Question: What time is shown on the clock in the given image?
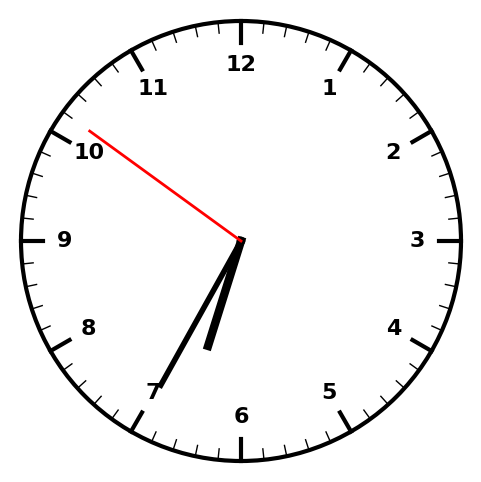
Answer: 06:34:51